Field crop: maize
Growth stage: 2
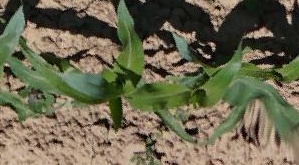
Species: maize